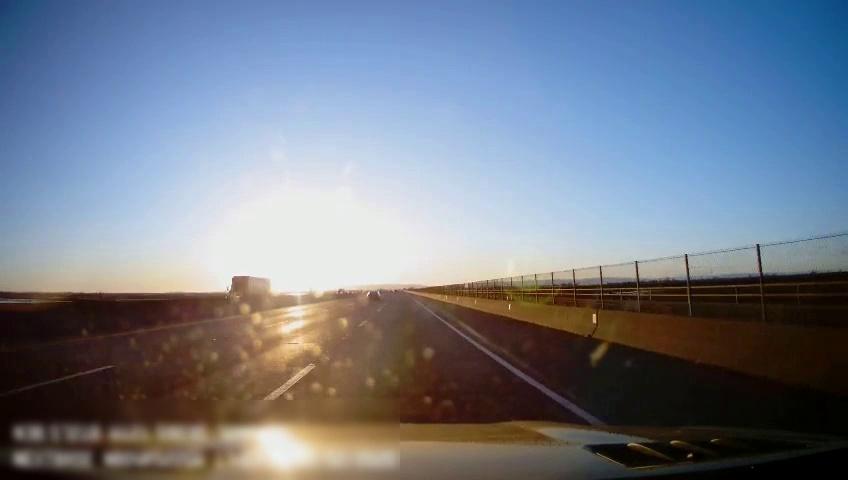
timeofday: Day
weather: Sunny
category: Drivable Space
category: Vehicles | Car
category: Vehicles | Truck
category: Lanes | Alternate Lane
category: Lanes | Current Lane
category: Lanes | Current Lane
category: Lanes | Alternate Lane